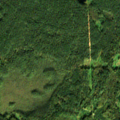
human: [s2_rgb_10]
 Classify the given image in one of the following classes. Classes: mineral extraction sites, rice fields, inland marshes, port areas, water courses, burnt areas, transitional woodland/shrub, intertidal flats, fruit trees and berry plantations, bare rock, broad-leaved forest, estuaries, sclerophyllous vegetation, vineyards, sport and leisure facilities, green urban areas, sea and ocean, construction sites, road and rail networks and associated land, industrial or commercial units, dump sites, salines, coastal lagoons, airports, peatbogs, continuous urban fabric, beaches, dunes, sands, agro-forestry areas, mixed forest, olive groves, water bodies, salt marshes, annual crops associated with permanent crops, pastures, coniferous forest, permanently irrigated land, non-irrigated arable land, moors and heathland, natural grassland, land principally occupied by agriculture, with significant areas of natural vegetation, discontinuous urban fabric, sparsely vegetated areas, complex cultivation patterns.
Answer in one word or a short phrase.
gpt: coniferous forest, mixed forest, transitional woodland/shrub